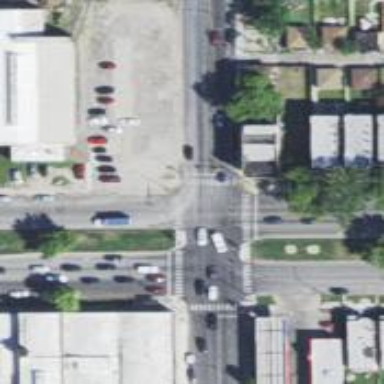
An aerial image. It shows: Footway with traffic island. The footway includes crossing island.